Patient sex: F
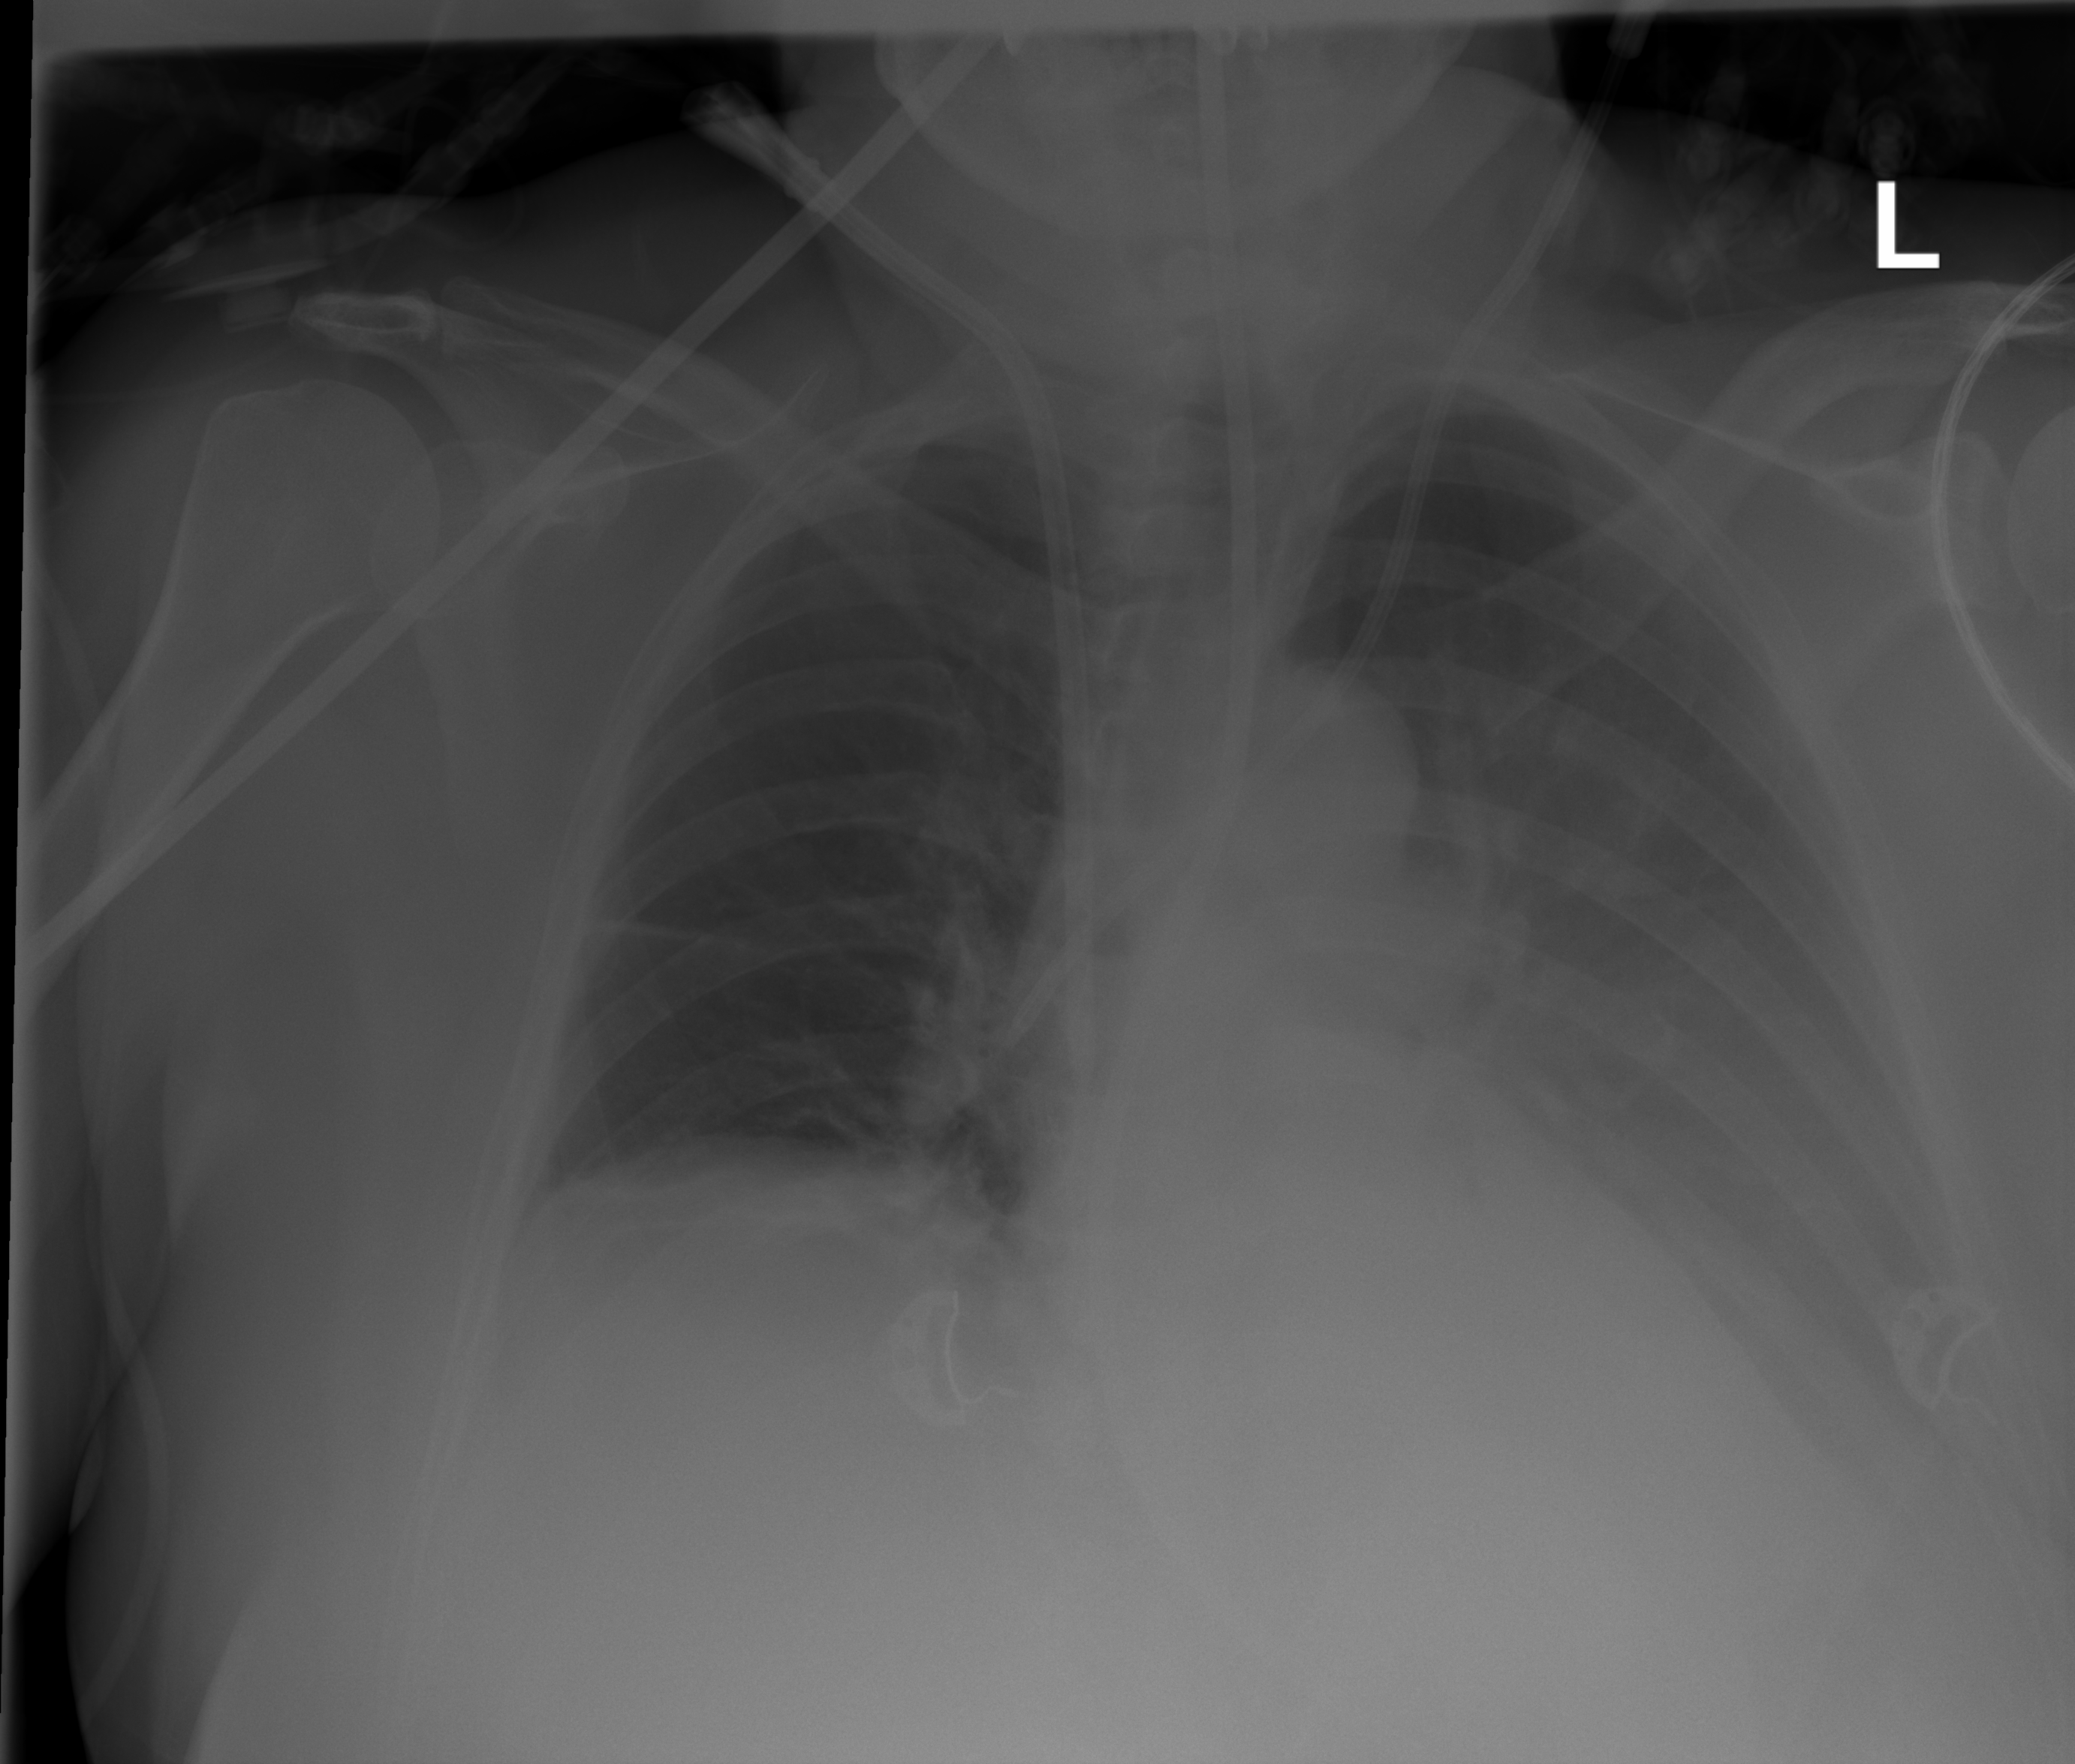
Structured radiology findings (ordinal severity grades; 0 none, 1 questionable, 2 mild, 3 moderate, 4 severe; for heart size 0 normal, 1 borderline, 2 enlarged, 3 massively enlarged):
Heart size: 0
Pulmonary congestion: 0
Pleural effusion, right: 0
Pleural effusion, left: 3
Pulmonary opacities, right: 0
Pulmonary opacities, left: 1
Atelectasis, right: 2
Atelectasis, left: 3